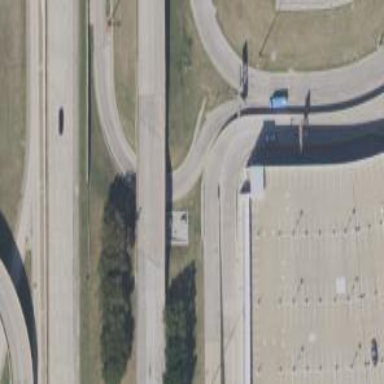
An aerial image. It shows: Tertiary link road passing over bridge.